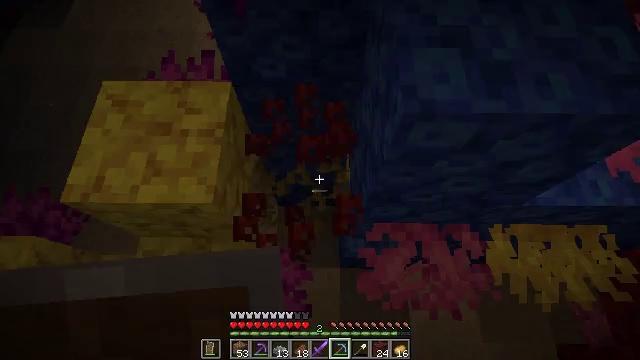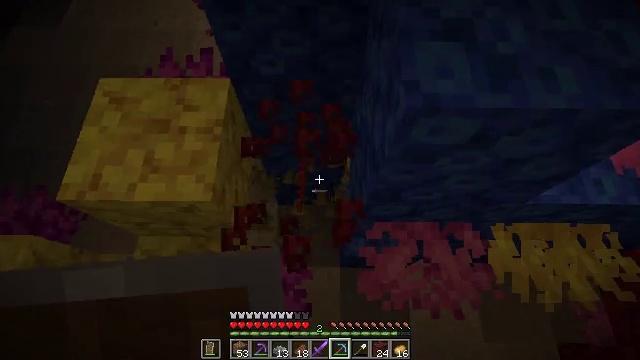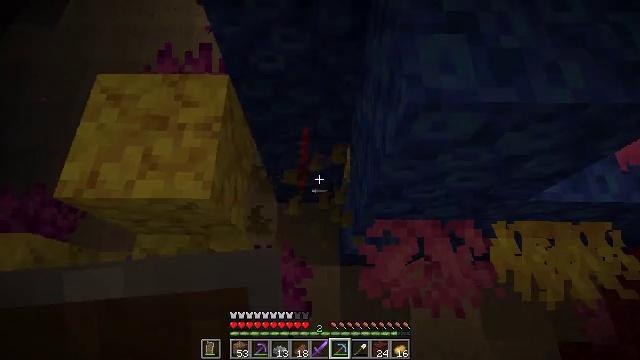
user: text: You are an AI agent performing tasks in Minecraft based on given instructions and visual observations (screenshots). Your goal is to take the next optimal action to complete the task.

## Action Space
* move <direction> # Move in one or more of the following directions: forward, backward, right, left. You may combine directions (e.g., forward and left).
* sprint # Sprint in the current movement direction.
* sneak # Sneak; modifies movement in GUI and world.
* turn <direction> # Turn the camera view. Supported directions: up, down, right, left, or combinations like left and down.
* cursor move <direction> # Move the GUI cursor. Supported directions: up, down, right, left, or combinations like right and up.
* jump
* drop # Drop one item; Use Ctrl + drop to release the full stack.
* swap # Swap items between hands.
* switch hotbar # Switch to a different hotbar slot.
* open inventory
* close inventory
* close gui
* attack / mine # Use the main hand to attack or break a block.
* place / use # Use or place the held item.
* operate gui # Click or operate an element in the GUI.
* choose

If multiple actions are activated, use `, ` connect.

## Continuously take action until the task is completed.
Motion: motion action
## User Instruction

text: mine block horn coral wall fan
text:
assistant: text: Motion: attack / mine
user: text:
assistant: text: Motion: attack / mine
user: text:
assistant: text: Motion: attack / mine